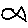
Label: fish